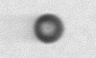
Label: bead